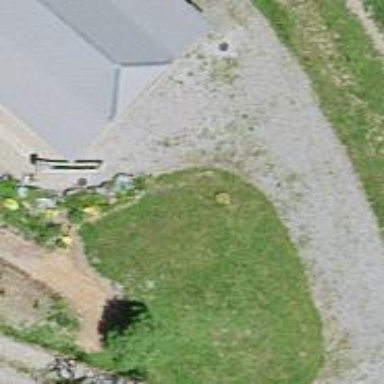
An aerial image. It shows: Barn.